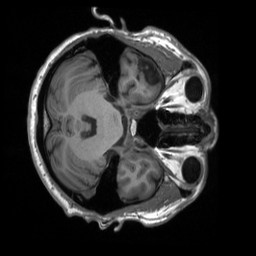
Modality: T1w
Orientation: axial
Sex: male
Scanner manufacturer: siemens
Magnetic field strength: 3 T
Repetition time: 2.3 s
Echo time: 0.00226 s